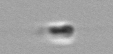
Label: flagellate_morphotype3